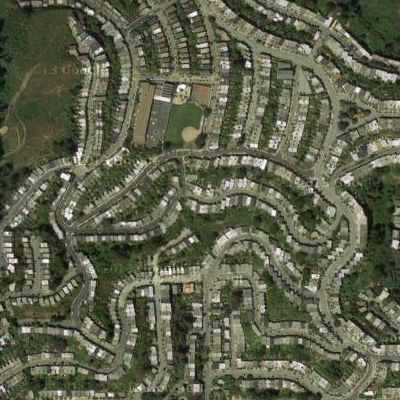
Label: fResident